Interaction volume radius: 10 \u00c5
Interaction volume height: 15 \u00c5
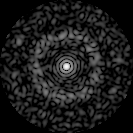
Disorder parameter: 0.8319